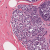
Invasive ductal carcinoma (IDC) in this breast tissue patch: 0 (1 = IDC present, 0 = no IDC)